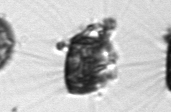
Label: Thalassiosira_TAG_external_detritus